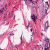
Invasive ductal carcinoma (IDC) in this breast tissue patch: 0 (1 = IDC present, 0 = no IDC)